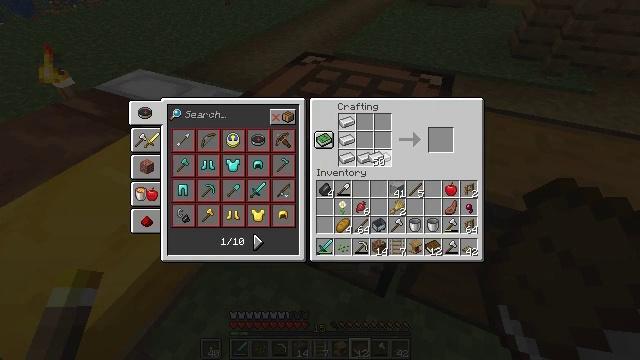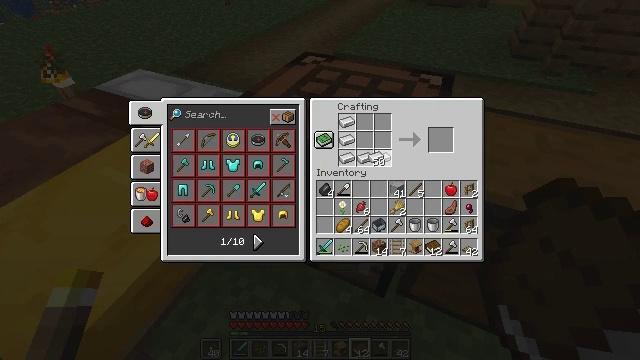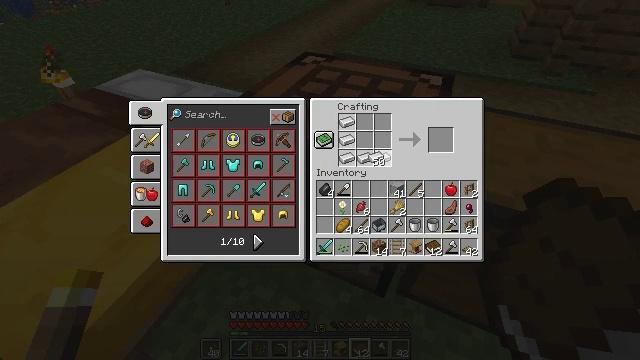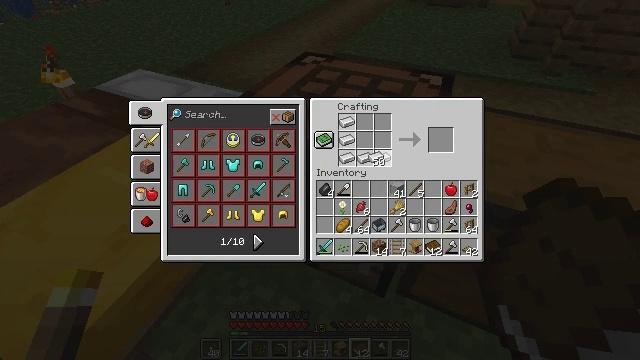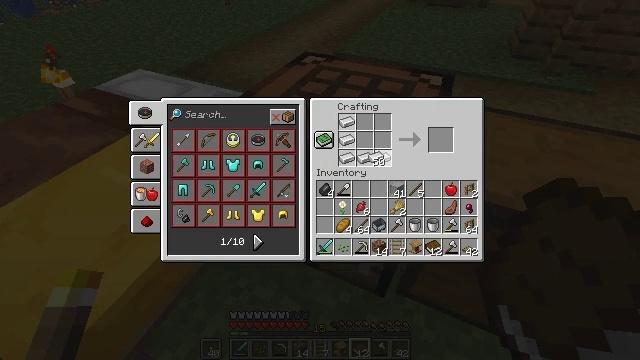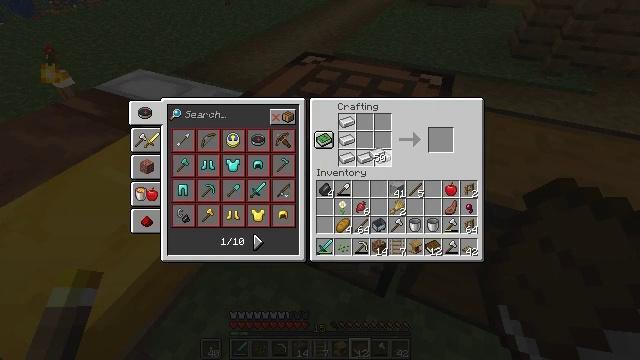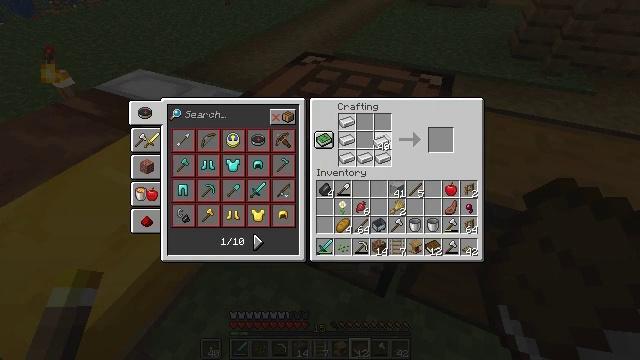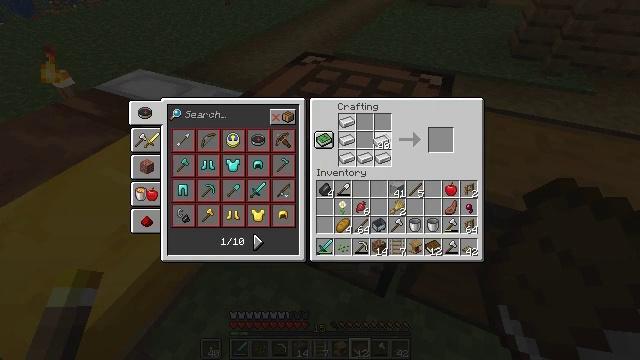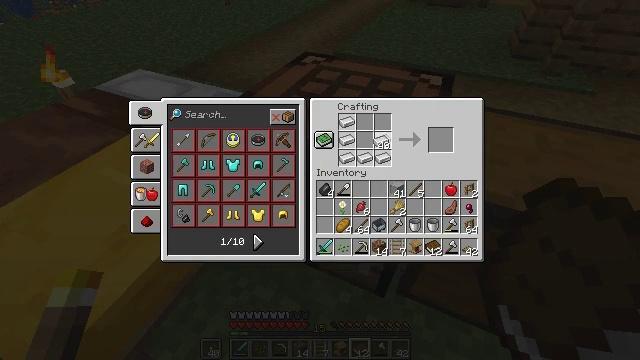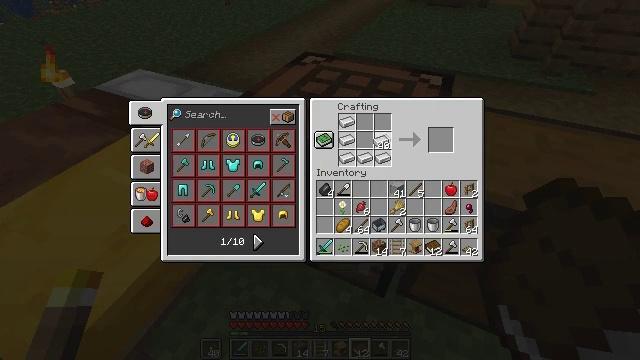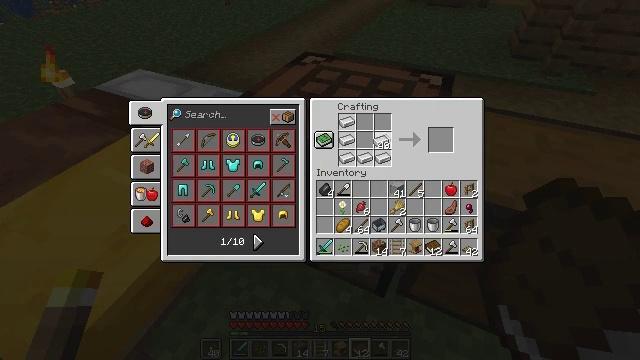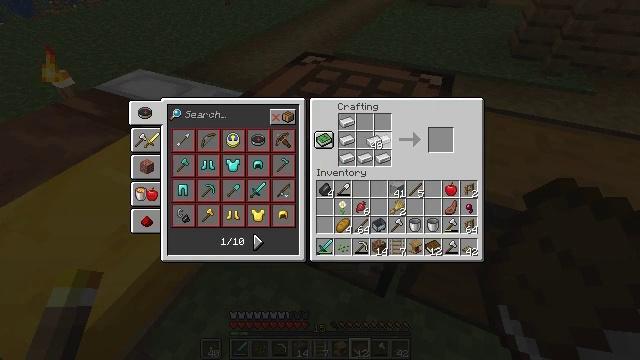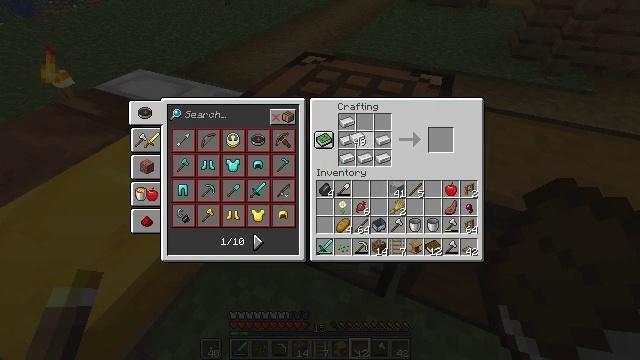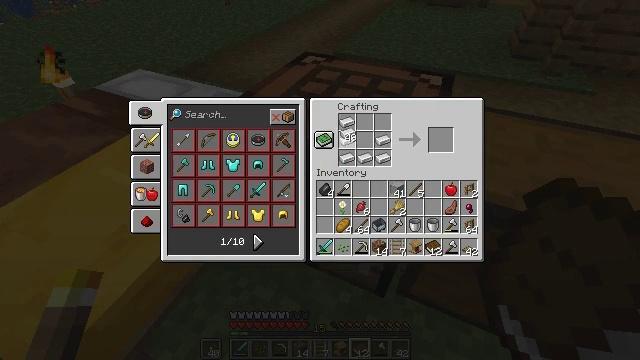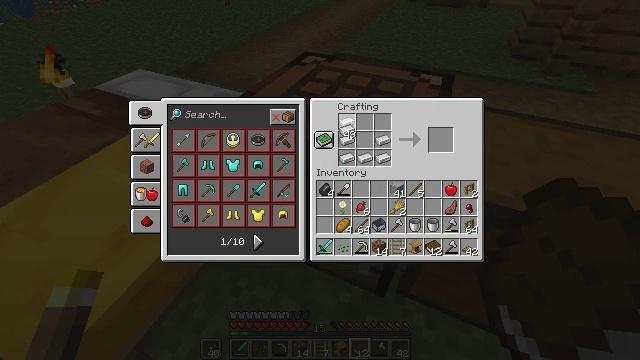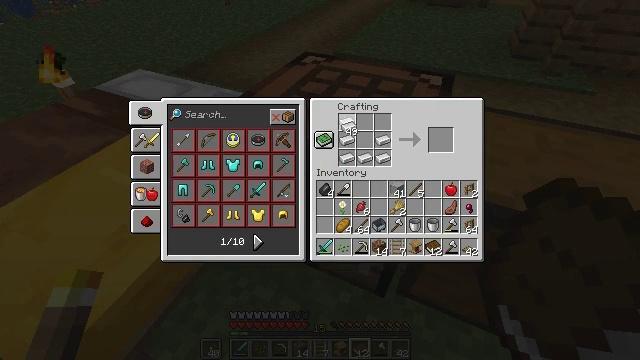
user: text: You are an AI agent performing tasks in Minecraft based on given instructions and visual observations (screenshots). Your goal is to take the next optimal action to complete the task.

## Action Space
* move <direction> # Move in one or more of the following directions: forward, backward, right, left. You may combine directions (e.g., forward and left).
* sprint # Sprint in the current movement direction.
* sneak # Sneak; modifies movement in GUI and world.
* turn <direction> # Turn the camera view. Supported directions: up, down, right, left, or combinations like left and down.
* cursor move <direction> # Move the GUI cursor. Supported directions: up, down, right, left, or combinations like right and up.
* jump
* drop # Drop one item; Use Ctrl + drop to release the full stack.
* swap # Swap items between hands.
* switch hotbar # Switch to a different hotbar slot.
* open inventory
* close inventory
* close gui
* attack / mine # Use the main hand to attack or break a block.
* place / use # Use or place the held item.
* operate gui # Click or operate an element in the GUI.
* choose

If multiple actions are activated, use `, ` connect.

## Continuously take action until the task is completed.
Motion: motion action
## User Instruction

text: Craft a minecart.
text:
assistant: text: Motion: choose
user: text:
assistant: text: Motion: choose
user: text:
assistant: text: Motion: choose
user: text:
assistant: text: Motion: choose
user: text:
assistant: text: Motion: choose
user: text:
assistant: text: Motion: cursor move up, choose
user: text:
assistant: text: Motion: choose
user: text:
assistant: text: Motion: choose
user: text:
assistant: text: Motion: choose
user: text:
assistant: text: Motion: choose
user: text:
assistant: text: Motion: no_op
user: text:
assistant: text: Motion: cursor move left
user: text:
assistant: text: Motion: cursor move left
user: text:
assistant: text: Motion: no_op
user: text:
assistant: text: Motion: no_op
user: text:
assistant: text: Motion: no_op
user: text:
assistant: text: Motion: no_op
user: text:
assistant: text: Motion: no_op
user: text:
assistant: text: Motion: no_op
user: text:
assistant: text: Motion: operate gui
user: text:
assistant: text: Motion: operate gui
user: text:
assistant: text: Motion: operate gui
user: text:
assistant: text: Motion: no_op
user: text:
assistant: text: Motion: no_op
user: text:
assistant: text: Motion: no_op
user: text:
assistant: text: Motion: no_op
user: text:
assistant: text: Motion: no_op
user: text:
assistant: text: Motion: operate gui
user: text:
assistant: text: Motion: operate gui
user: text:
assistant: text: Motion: no_op